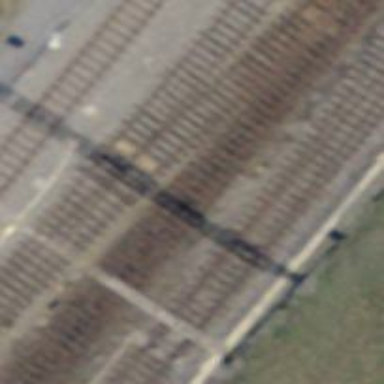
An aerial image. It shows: Railway siding with one electrified track and contact line for powering the train.